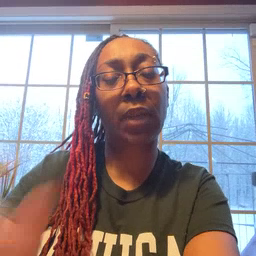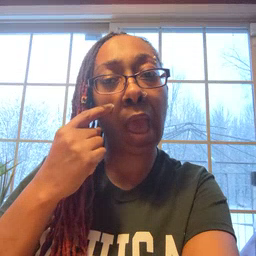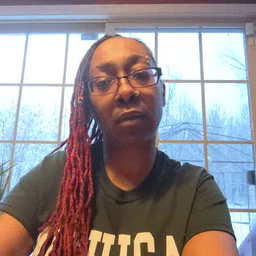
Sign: eye